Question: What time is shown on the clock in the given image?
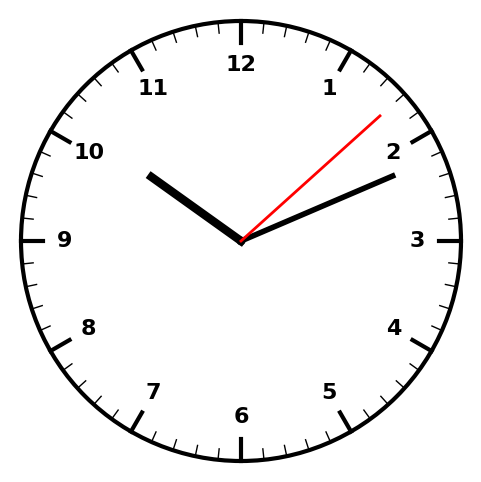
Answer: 10:11:08